Question:
I am working on a java project in eclipse . Every time commit a file i want to view what are all the changes have done in this file . In eclipse its hard to analyze which lines are removed , added , changed etc . Please give your suggestions on this .
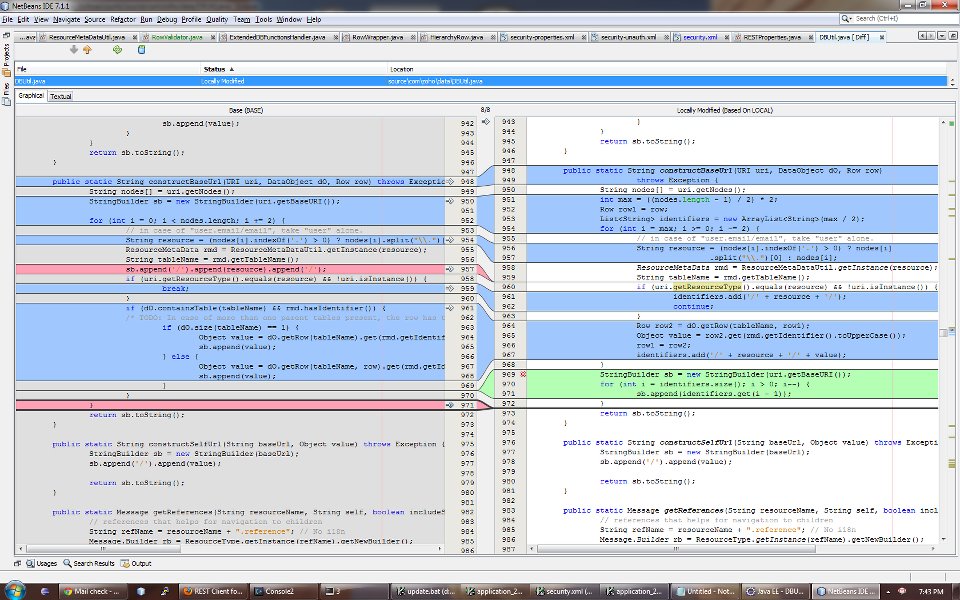
Answer: actually eclipse have inbuilt compare tool. if u need compare with any other app, try this plugin
<URL>